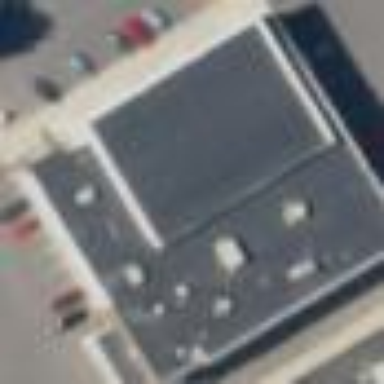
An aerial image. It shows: Pharmacy building providing healthcare services.